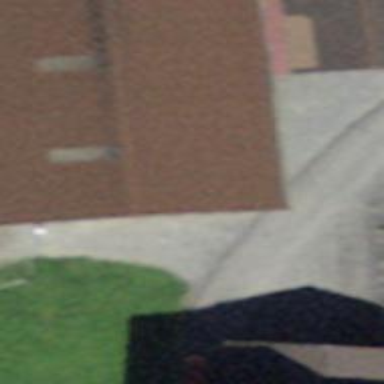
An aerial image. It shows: Rural barn.